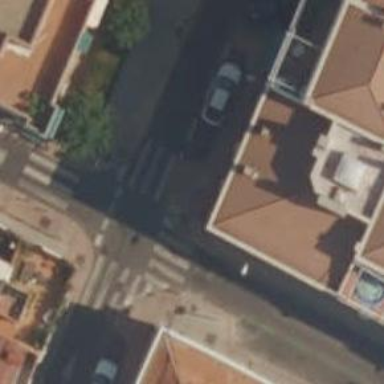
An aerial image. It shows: Uncontrolled zebra crossing on the road.